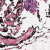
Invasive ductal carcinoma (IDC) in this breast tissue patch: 0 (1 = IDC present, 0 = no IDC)